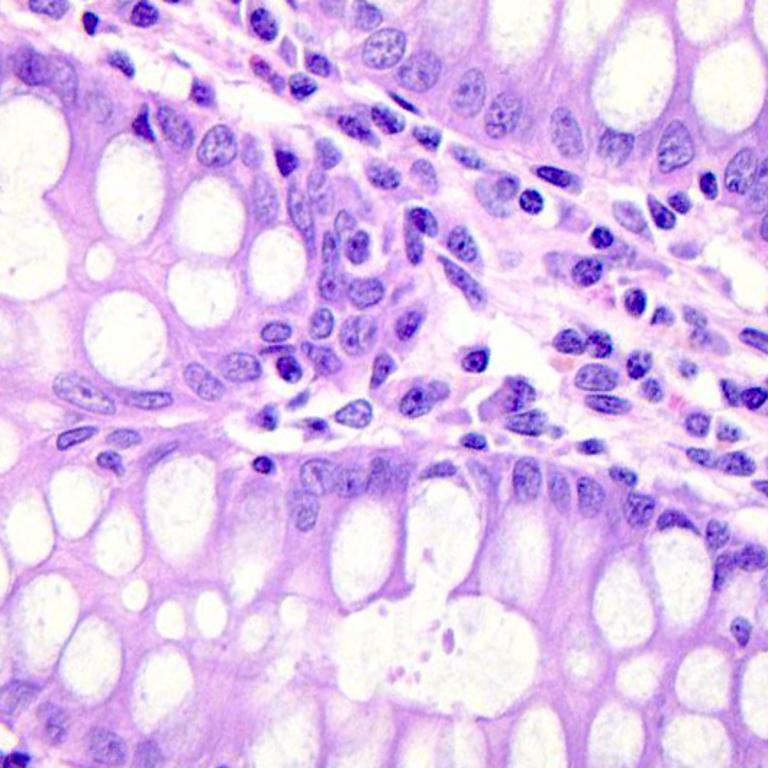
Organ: colon
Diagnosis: benign